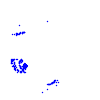
Particle: kaon